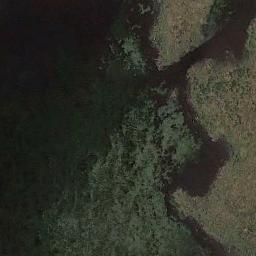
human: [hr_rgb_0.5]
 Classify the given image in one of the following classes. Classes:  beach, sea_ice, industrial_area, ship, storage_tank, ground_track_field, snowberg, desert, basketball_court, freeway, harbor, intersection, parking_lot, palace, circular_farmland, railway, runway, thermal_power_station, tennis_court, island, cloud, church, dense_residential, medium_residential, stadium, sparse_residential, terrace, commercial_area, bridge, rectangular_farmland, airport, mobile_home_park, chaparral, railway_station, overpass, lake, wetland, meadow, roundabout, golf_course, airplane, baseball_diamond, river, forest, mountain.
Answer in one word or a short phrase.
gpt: wetland